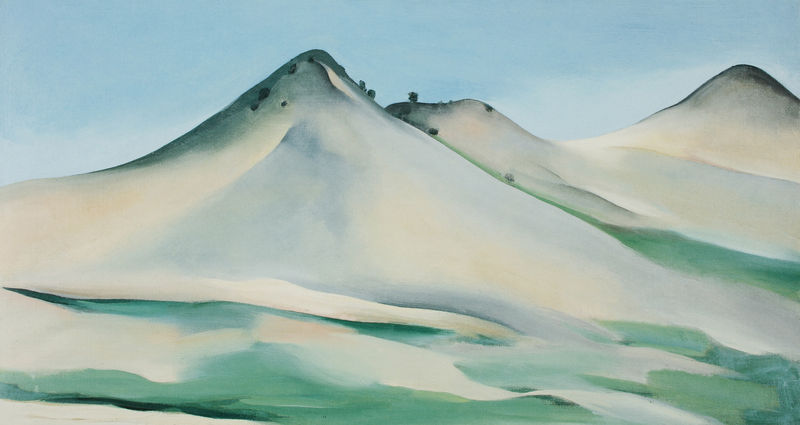
Titel: Landschaft in New Mexico
Künstler: Georgia O'Keeffe
Standort: Springfield (Massachusetts)
Institution: Museum of Fine Arts
Schlagwörter: berg, blau, himmel, schatten, weiß, wolken, bäume, grün, landschaft, sand, eis, schnee, hügel, natur, japan, furchen, berge, düne, dünen, fläche, gebirge, modern, linien, winter, schneelandschaft, acryl, täler, kuppen, hügelkette, keeffe, o'eeffe, gebirghe